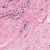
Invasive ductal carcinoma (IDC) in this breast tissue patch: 0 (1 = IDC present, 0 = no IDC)